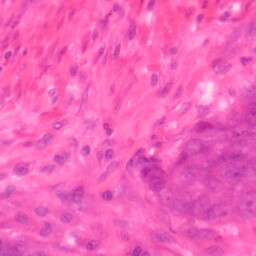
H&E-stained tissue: Colon